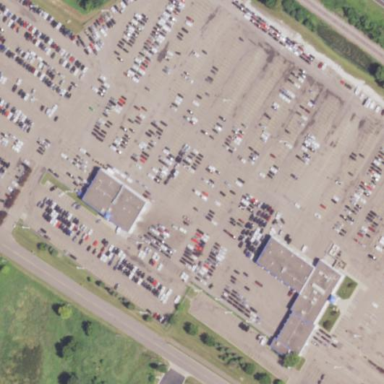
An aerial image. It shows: Commercial area.